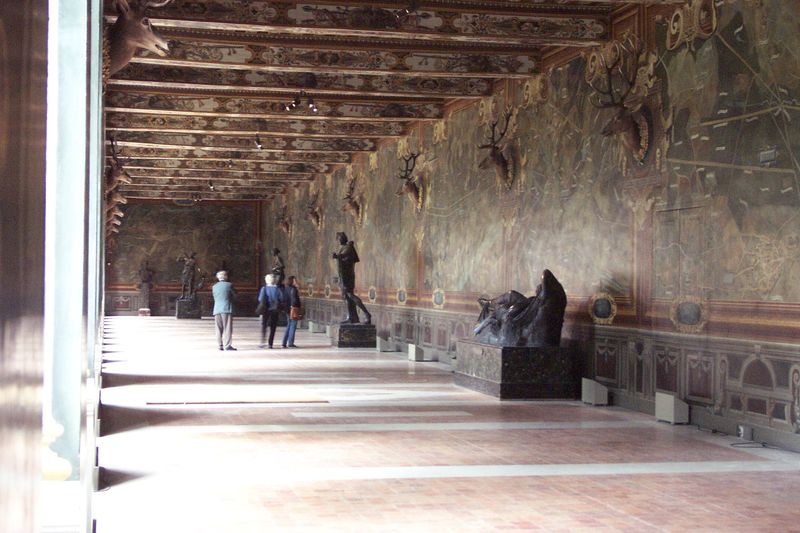
Titel: Schloss Fontainebleau unter Franz I.
Künstler: Gilles Le Breton
Standort: Fontainebleau, Schloss (EU - F)
Schlagwörter: kopf, schatten, menschen, köpfe, lampen, licht, schwarz, leute, wand, skulptur, statue, saal, figuren, wandmalerei, balken, halle, foto, fotografie, wände, tasche, kunst, jagd, ausstellung, skulpturen, hirsch, fresken, florenz, deckengemälde, museum, geweih, säulengang, deckenbalken, geweihe, hirschgeweih, strahler, mormor, hirschköpfe, throphäen